Interaction volume radius: 5 \u00c5
Interaction volume height: 20 \u00c5
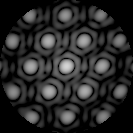
Disorder parameter: 0.08682